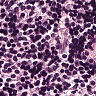
Metastatic tissue present: no